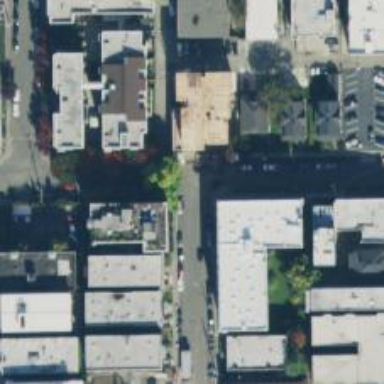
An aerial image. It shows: Residential road with separate sidewalk.